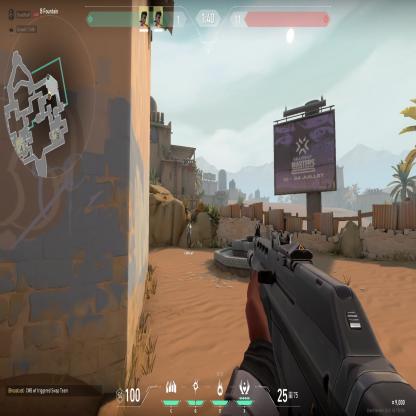
Label: teammate